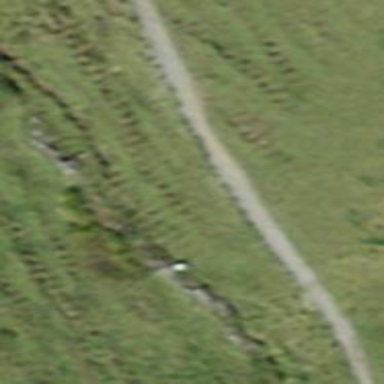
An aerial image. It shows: Compacted path road.